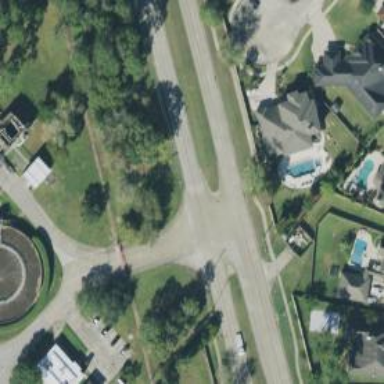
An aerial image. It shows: Secondary road.